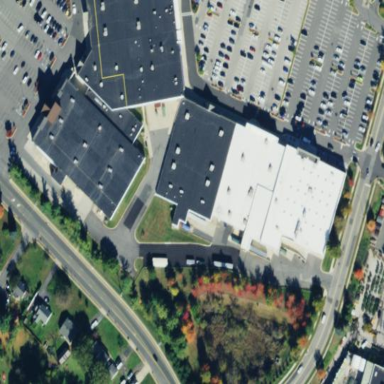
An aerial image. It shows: Retail building.